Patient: sex M, age 60
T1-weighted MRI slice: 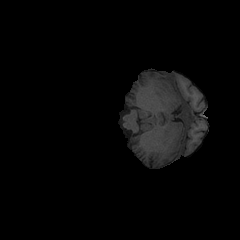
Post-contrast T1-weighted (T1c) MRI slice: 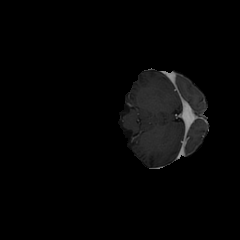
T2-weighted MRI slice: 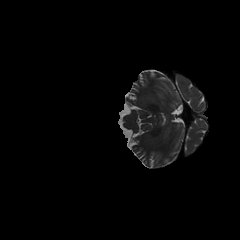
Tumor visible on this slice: no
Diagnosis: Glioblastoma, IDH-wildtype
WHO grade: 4